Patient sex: M
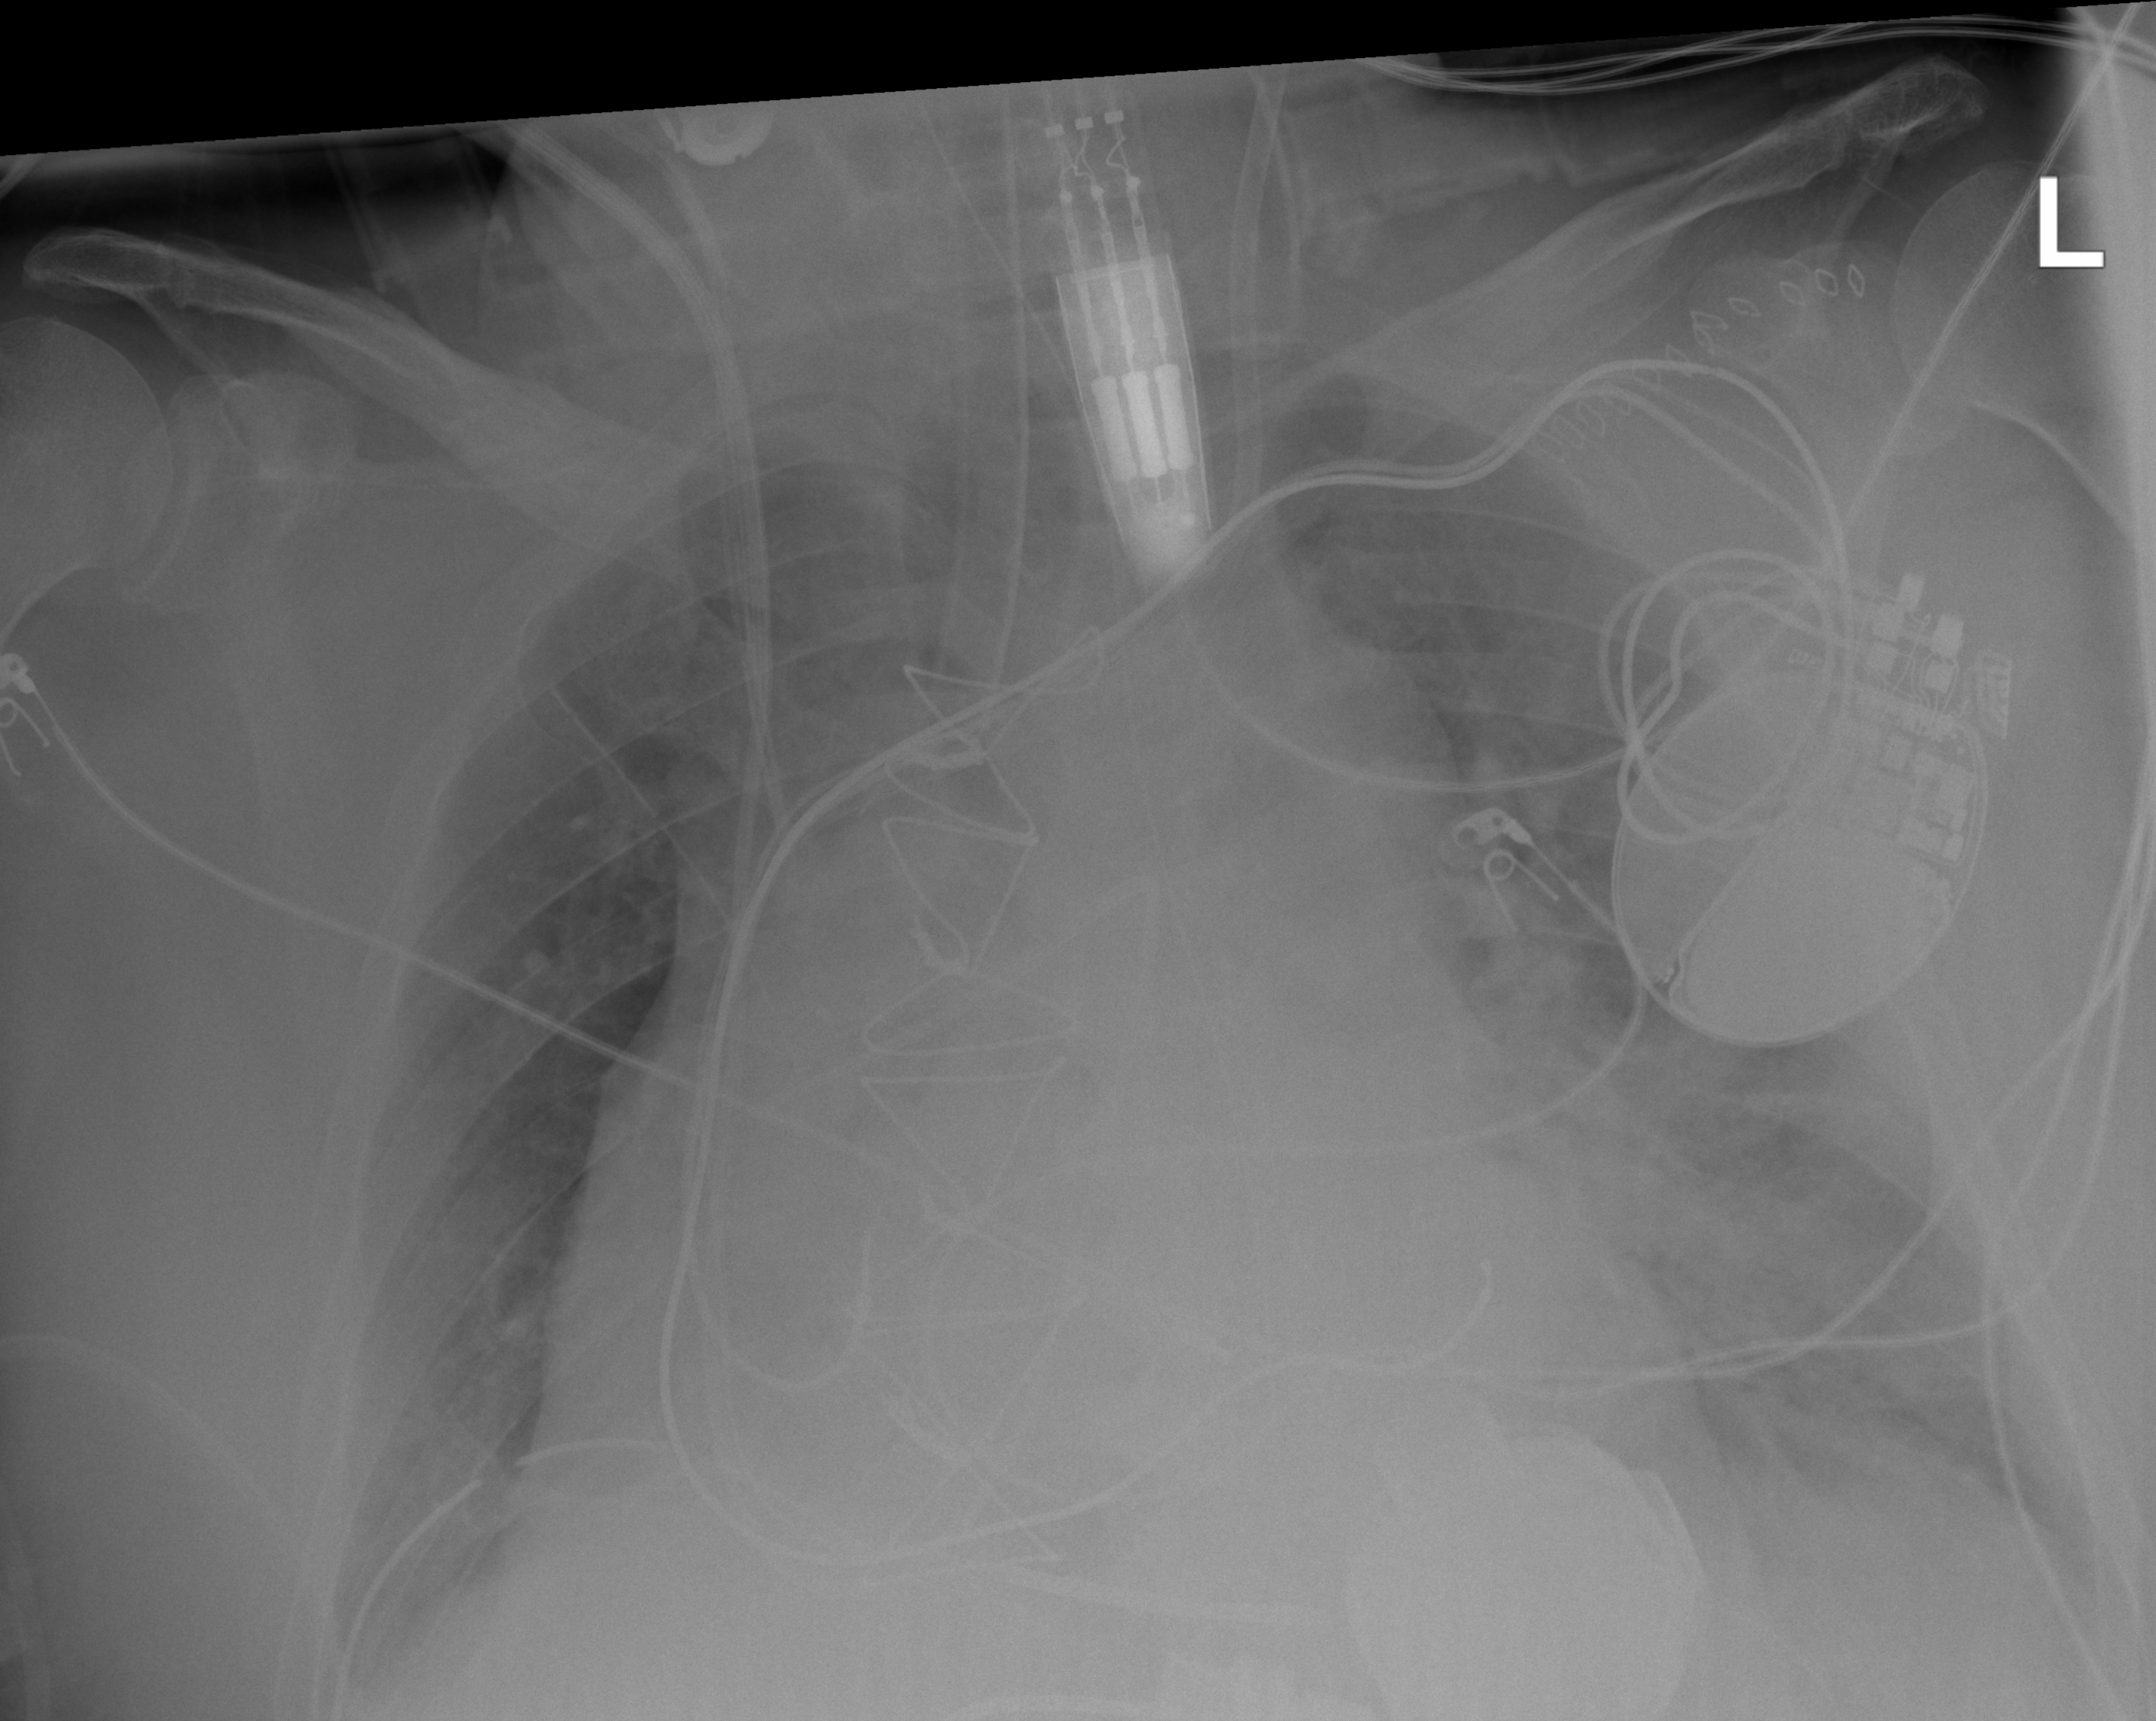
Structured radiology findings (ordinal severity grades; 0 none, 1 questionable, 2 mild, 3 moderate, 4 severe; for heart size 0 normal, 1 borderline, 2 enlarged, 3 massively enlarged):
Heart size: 2
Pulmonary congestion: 2
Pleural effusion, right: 2
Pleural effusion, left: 2
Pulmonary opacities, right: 0
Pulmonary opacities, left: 2
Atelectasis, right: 2
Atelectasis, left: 2